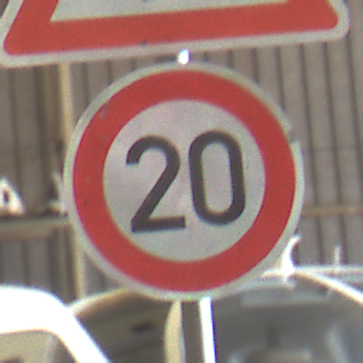
Verkehrszeichen: Geschwindigkeit20
Zusatzzeichen oben: EinseitigVerengteFahrbahnRechts
Umgebung: Indoor, Urban
Tageszeit: Midday
Wetter: NotSpecified
Licht: Natural
Jahreszeit: NotSpecified
Kontrast: MediumContrast